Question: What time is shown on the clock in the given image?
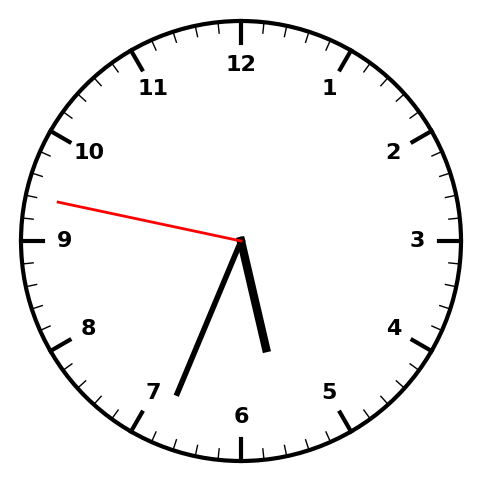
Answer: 05:33:47